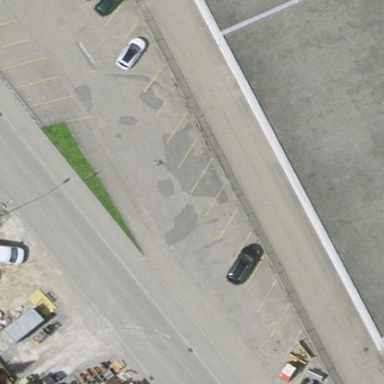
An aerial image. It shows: Parking area with surface.